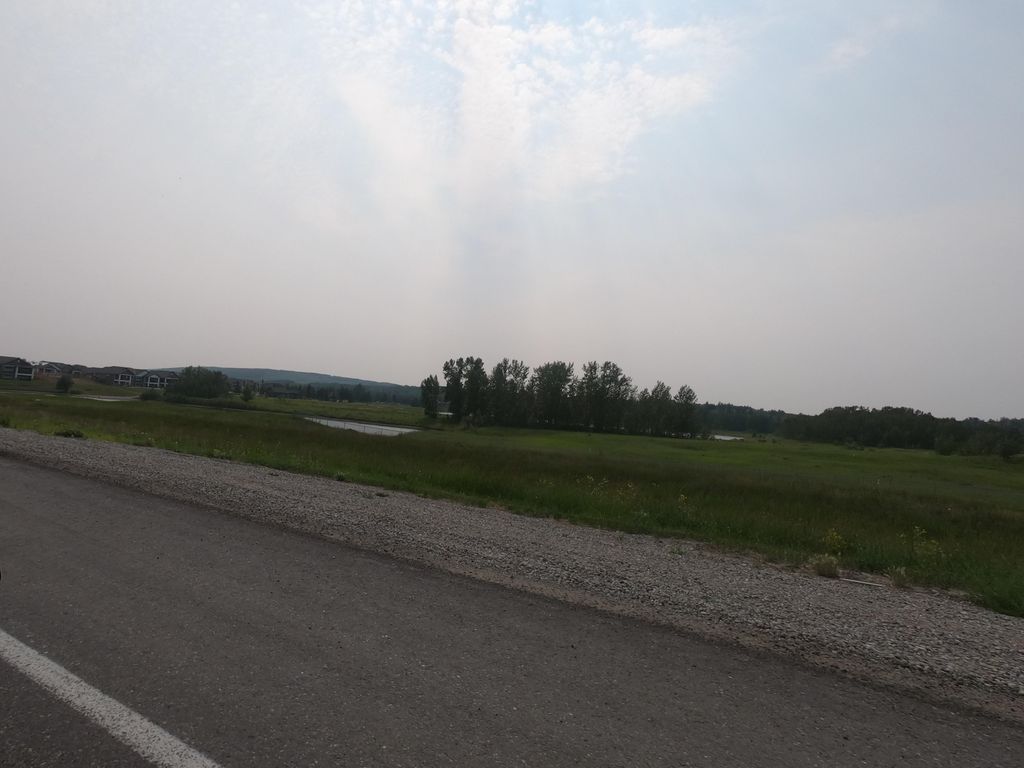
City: calgary